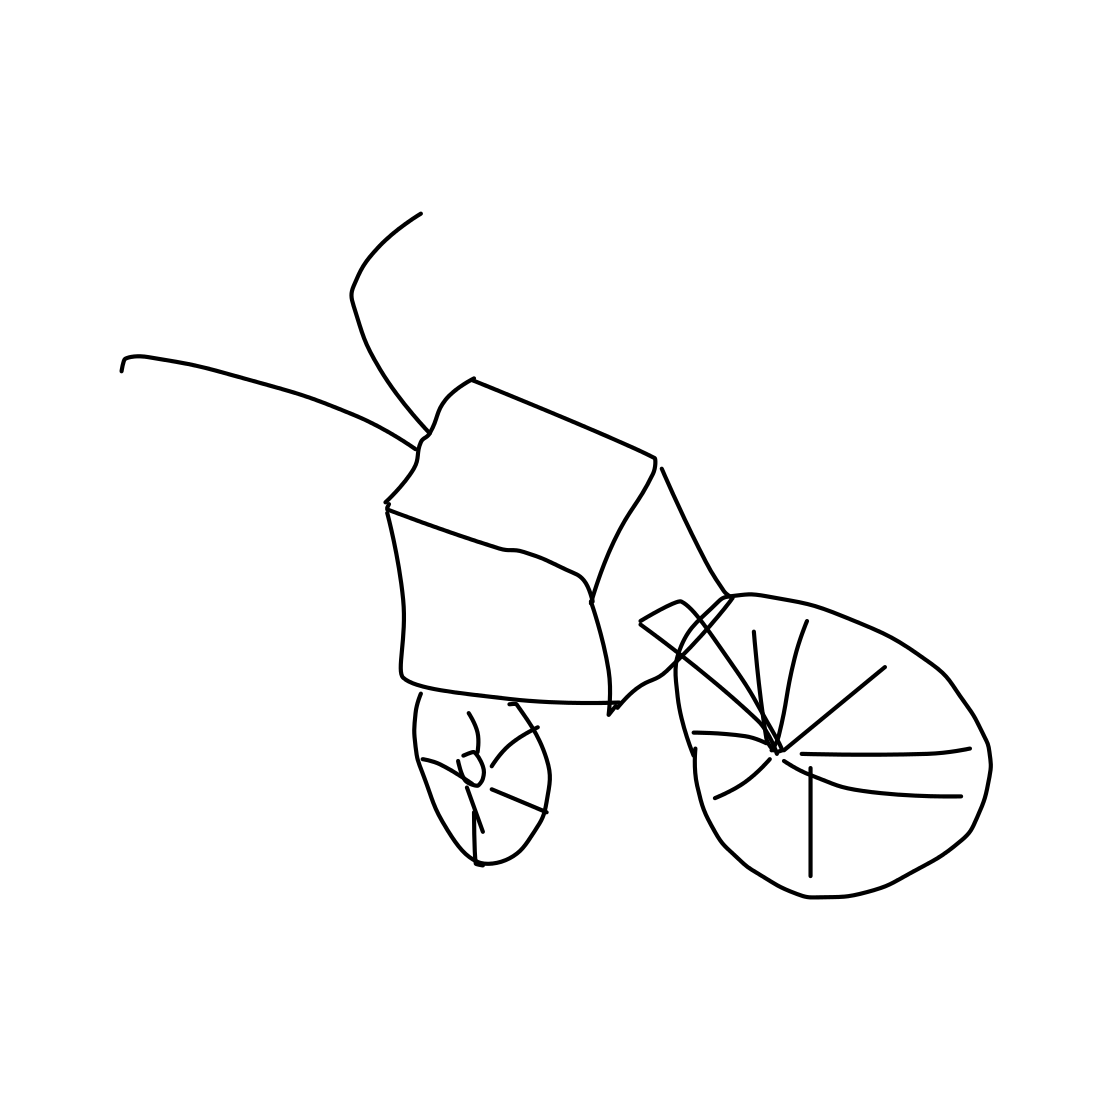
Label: wheelbarrow